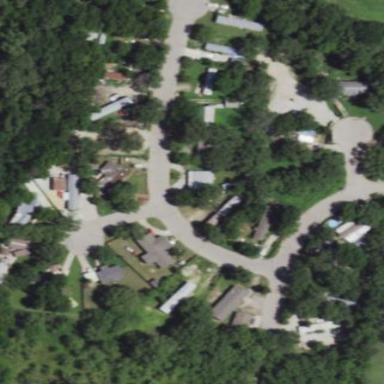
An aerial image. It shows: Residential area designated as trailer park.